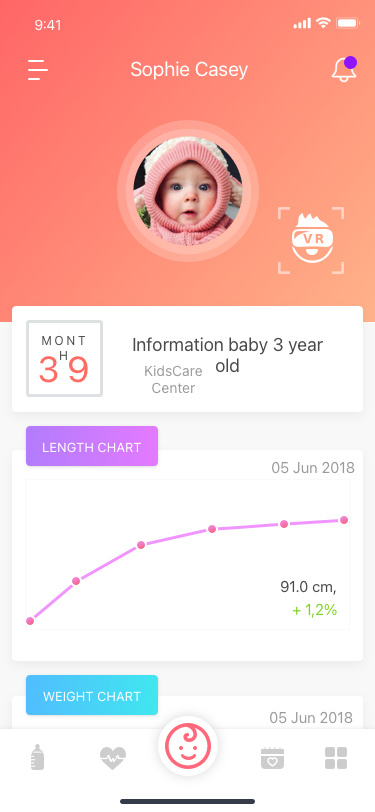
Text in this UI design:
Weight chart
05 Jun 2018
MONTH
39
Information baby 3 year old
KidsCare Center
Length Chart
—:—
—:—
05 Jun 2018
91.0 cm,
+ 1,2%
Sophie Casey